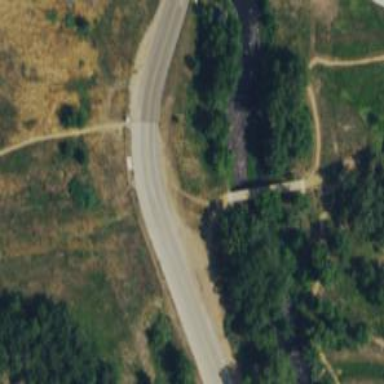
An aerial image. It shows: Path with excellent trail visibility.